Field crop: maize
Growth stage: 2
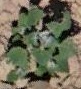
Species: chenopodium